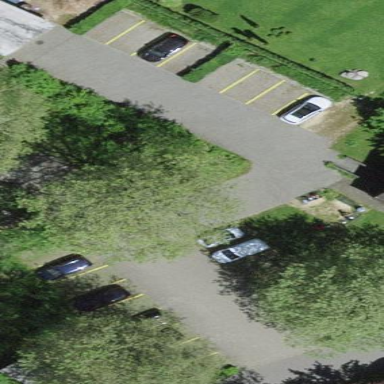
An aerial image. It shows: Parking area with surface.